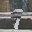
Label: 9